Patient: sex M, age 77
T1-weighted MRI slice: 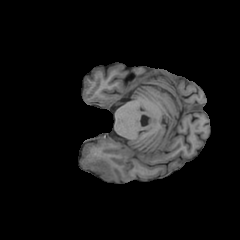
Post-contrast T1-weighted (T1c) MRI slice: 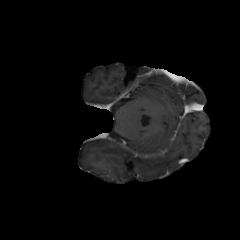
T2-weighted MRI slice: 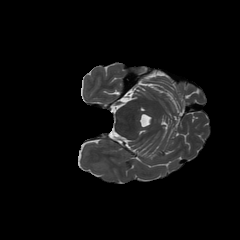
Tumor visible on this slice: yes
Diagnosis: Glioblastoma, IDH-wildtype
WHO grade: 4